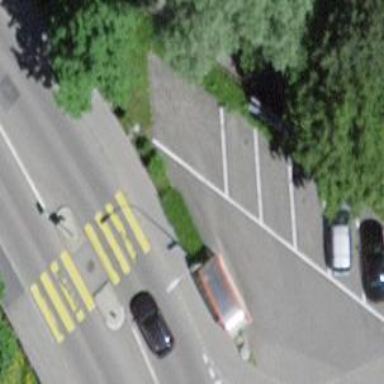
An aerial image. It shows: Platform for public transport is situated by the road.